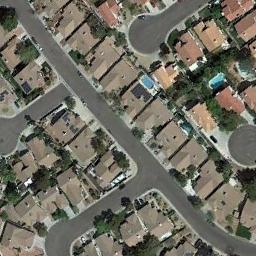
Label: dense_residential